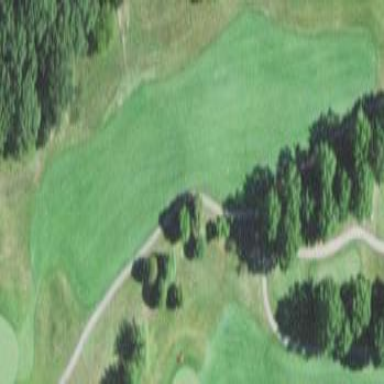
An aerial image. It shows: Grassy area designated as golf fairway.